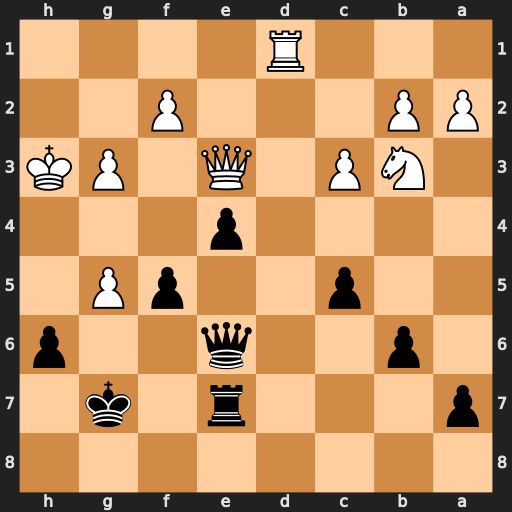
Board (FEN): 8/p3r1k1/1p2q2p/2p2pP1/4p3/1NP1Q1PK/PP3P2/3R4
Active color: b
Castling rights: -
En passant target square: -
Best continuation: f4+ Kg2 fxe3